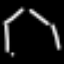
Label: octagon